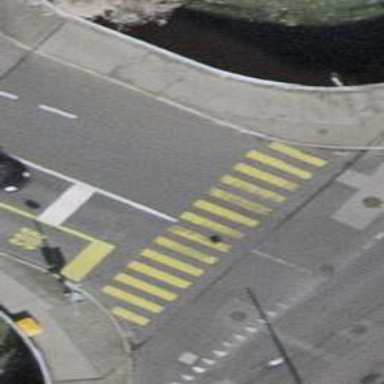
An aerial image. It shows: Road crossing with traffic signals.